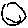
Label: smiley face